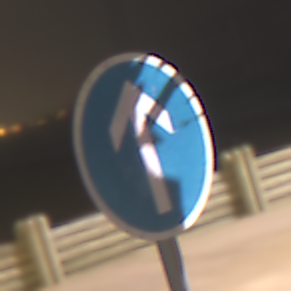
Verkehrszeichen: VorgeschriebeneFahrtrichtungGeradeaus
Umgebung: Outdoor, Urban
Tageszeit: Night
Wetter: PartlyCloudy
Licht: Artificial
Jahreszeit: NotSpecified
Kontrast: HighContrast